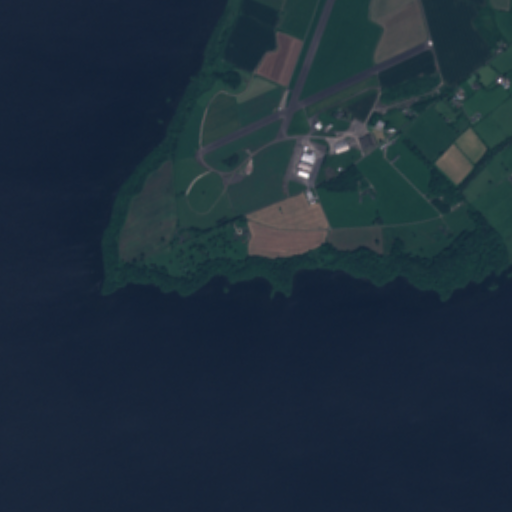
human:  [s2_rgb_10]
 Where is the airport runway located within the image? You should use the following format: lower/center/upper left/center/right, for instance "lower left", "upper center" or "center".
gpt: The airport runway is located in the upper right of the image.
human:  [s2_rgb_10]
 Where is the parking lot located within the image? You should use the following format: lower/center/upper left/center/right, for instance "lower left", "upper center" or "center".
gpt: The parking lot is located in the upper center of the image.
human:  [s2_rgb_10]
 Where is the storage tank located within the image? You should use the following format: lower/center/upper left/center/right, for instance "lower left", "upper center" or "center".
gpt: The storage tank is located in the center right of the image.
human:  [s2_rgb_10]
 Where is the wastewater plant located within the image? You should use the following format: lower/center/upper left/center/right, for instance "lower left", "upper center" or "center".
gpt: The wastewater plant is located in the center right of the image.
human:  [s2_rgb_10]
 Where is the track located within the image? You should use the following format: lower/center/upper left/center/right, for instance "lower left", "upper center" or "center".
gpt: There is no track in the image.